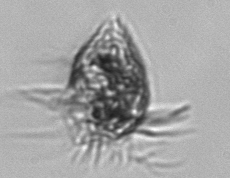
Label: Strombidium_morphotype1